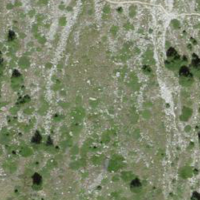
EUNIS habitat code: 31
Species observed at this site:
Macrothylacia rubi